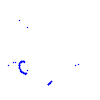
Particle: proton